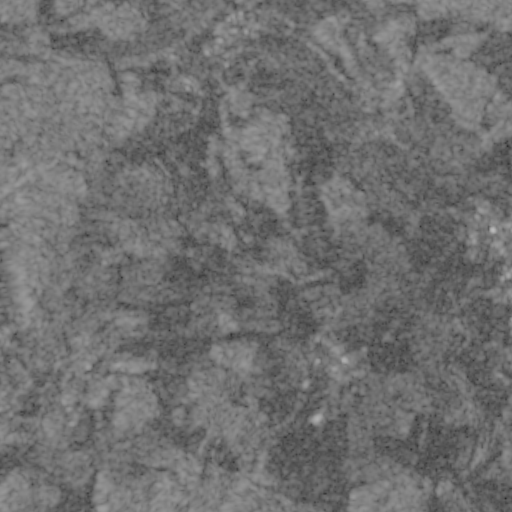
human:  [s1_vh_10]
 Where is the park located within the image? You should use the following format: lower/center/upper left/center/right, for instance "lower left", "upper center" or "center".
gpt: The park is located in the lower right of the image.
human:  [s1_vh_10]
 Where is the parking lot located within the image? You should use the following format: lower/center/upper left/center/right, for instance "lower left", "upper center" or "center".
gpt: The parking lot is located in the lower right of the image.
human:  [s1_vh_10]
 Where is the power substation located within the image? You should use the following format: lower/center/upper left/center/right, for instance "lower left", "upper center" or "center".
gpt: The power substation is located in the lower right of the image.
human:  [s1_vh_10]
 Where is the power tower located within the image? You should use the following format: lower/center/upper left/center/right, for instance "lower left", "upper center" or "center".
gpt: The power tower is located in the upper left of the image.
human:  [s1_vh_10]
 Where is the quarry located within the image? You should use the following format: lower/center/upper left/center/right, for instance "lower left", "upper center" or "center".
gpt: The quarry is located in the lower right of the image.
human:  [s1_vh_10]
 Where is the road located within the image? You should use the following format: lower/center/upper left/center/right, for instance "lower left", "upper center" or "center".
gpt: There is no road in the image.

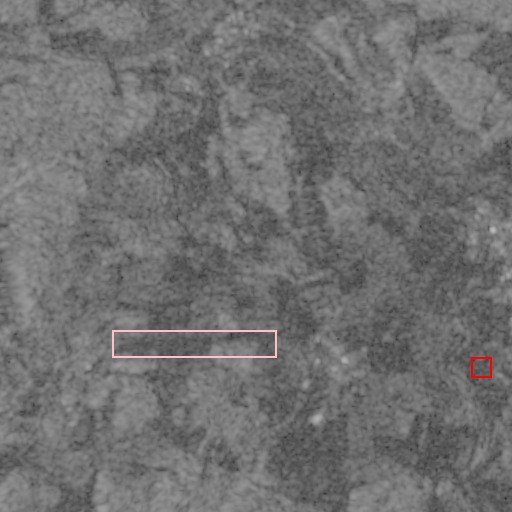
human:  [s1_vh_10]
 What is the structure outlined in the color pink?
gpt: The structure outlined in pink is an airport.
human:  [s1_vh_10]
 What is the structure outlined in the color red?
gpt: The structure outlined in red is a park.
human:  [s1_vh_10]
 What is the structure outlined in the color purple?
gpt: There is no purple outline.